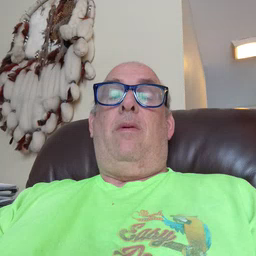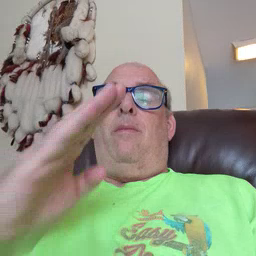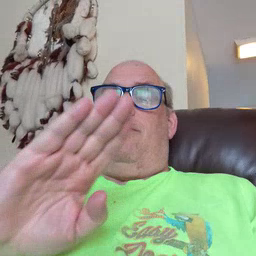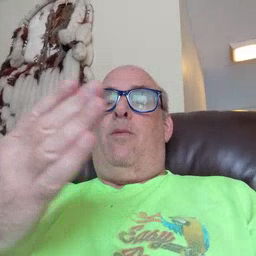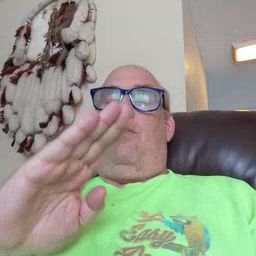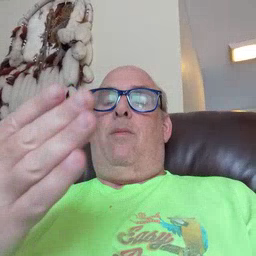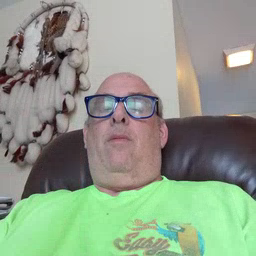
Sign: book